Interaction volume radius: 10 \u00c5
Interaction volume height: 10 \u00c5
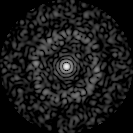
Disorder parameter: 0.8311